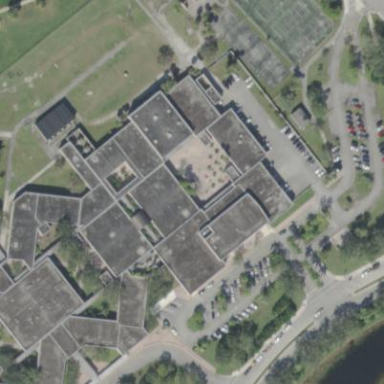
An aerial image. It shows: School.